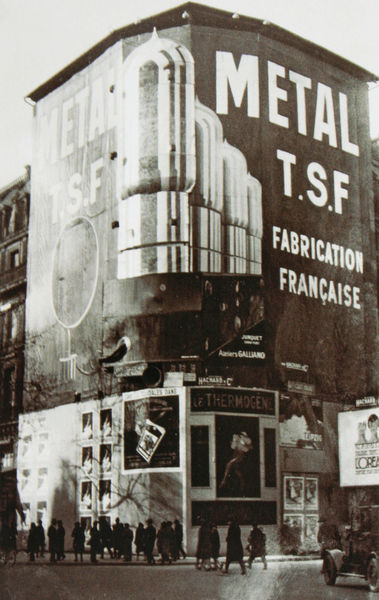
Titel: Reklamewand Métal
Künstler: Germaine Krull
Standort: Essen
Institution: Museum Folkwang
Schlagwörter: himmel, schatten, weiß, menschen, sitzen, stadt, frankreich, grau, licht, schwarz, strasse, gebäude, leute, zylinder, gehen, kreis, schrift, fotos, ecke, passanten, fußgänger, laden, werbung, beleuchtung, lesen, foto, fotografie, photographie, eckhaus, gerüst, gehsteig, kreuzung, gehweg, schwarzweiß, text, zeitung, plakat, photo, poster, verhüllt, aufnahme, baustelle, plakate, eckansicht, warteschlange